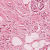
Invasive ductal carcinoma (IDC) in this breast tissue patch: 1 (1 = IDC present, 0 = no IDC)